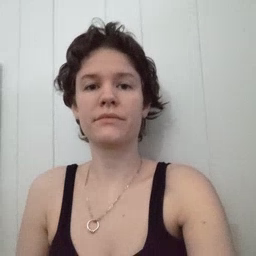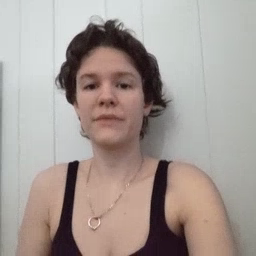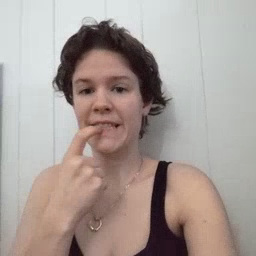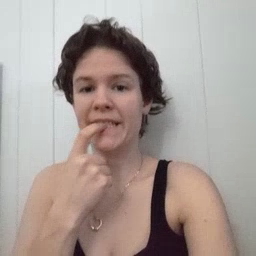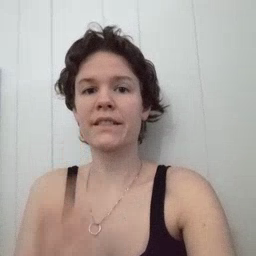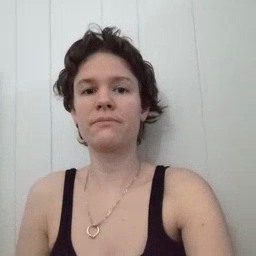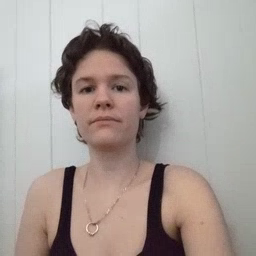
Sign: tooth